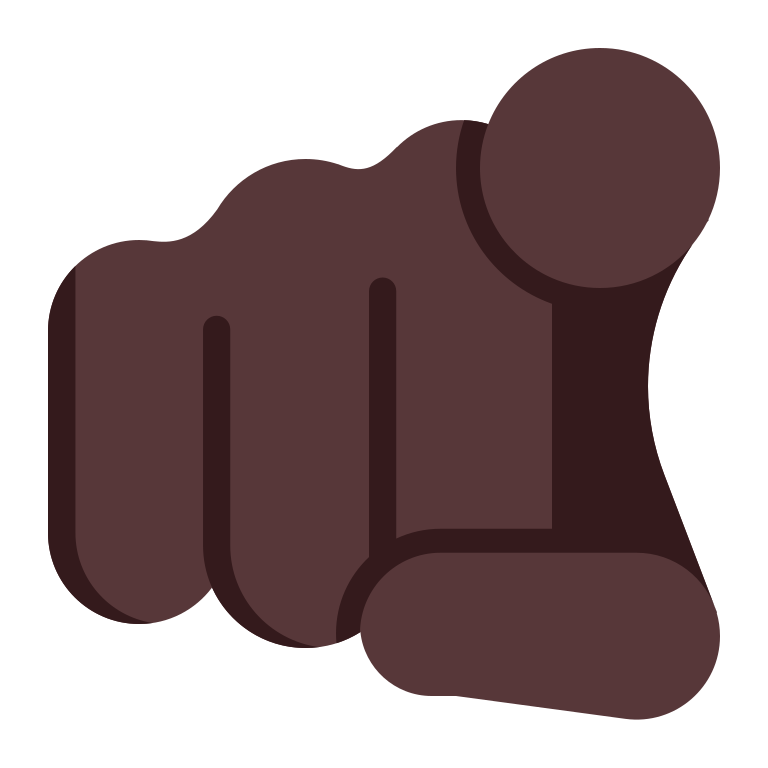
index pointing at the viewer flat dark